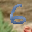
Label: 6